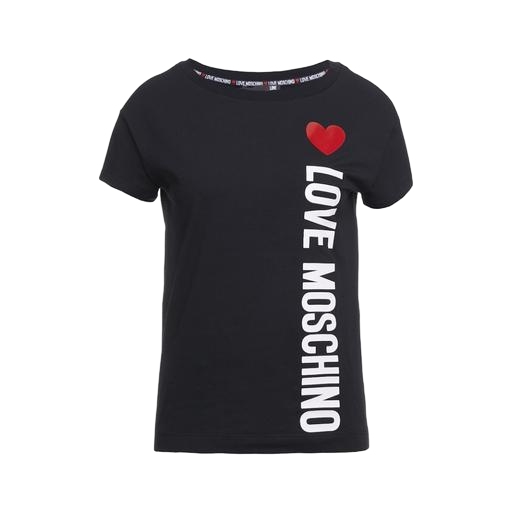
women's black heart logo t-shirt, black graphic t-shirt, black red heart t-shirt, white background